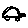
Label: car